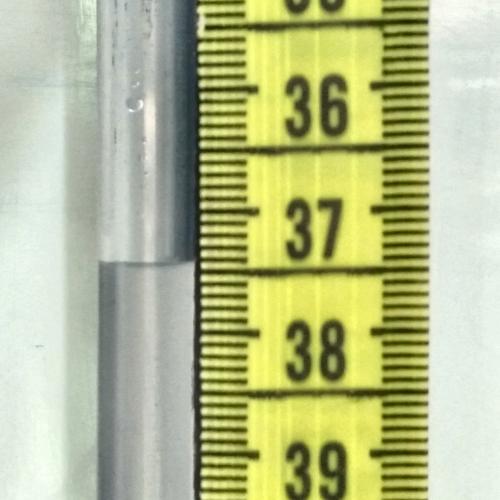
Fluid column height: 37.4 cm